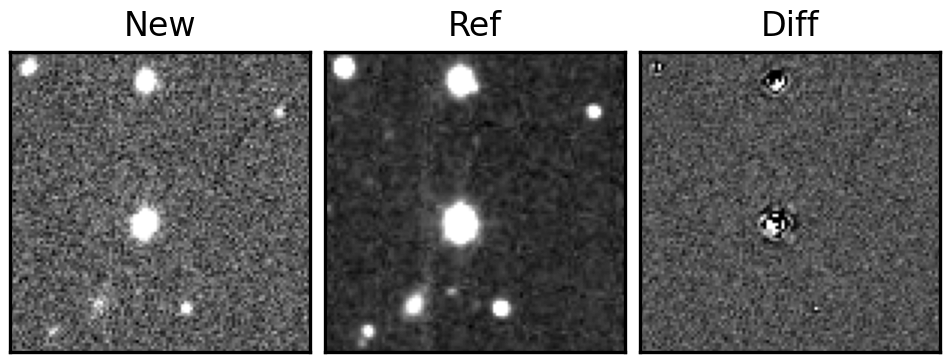
Label: bogus